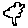
Label: tree